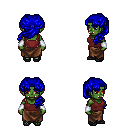
a pixel art fantasy rpg character, female body template, orc, green skin, maroon pirate shirt, robe skirt, blue princess hairstyle, white cloth bracers, ghillies, four views (front, back, left, right), 2x2 character sprite sheet, small pixel art, hard edges, no anti-aliasing